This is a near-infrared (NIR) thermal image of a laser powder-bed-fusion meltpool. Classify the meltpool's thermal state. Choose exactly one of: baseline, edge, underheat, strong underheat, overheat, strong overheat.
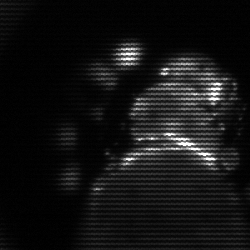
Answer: edge